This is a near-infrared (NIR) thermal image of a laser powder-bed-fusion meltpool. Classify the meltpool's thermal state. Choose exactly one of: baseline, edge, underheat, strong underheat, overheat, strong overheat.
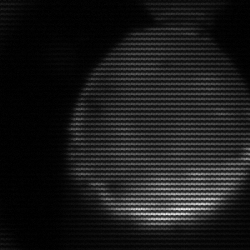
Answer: edge